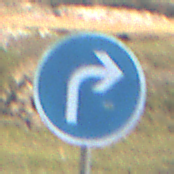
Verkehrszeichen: VorgeschriebeneFahrtrichtungRechts
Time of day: MorningAfternoon
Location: Outdoor (Nature)
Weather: PartlyCloudy
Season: NotSpecified
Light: Natural